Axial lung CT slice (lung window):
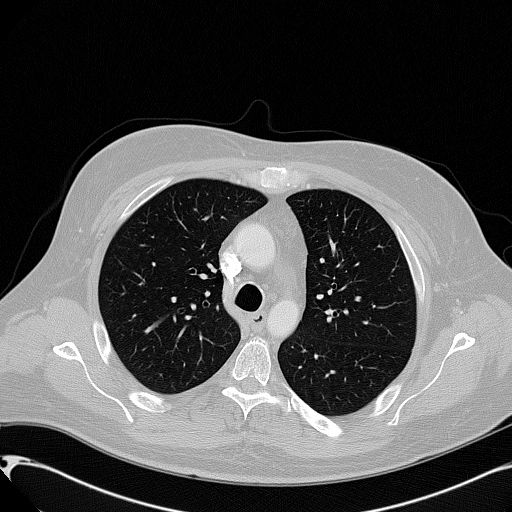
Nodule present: no